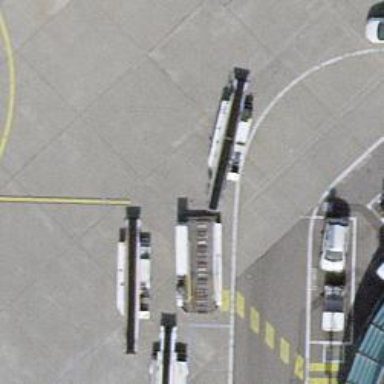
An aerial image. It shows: Airport parking position.